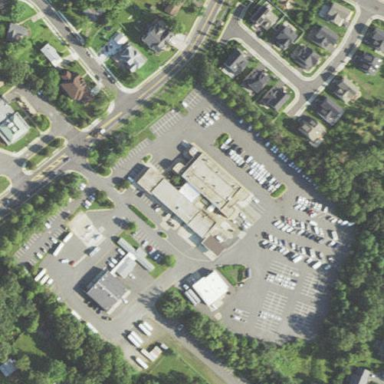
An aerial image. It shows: Public building.